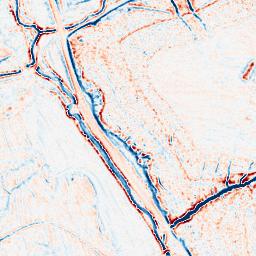
Category: edge_preserving
Decomposition family: bilateral
Decomposition parameters: d: 9
sigma_color: 150
sigma_space: 75
Upsampling method: cubic_mitchell
Upsampling parameters: scale: 8
Upsampling scale: 8